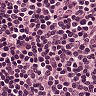
Metastatic tissue present: no